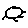
Label: sun